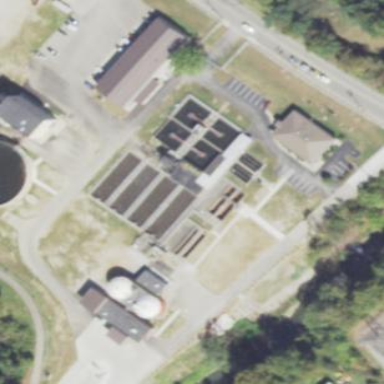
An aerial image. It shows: Wastewater plant.